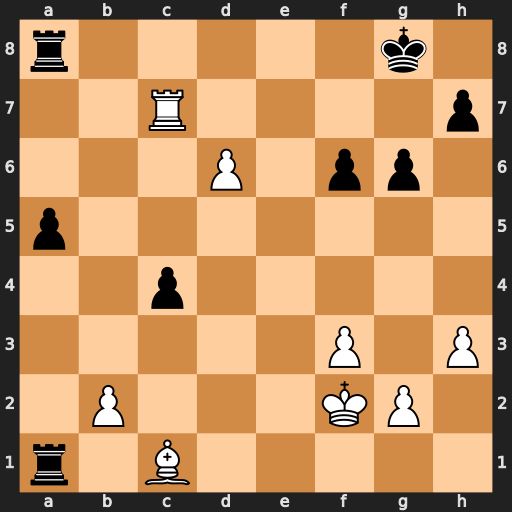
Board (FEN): r5k1/2R4p/3P1pp1/p7/2p5/5P1P/1P3KP1/r1B5
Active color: w
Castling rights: -
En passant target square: -
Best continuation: d7 Rd8 Rc8 Kf7 Rxd8